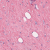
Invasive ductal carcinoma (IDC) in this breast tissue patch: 0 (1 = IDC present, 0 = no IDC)